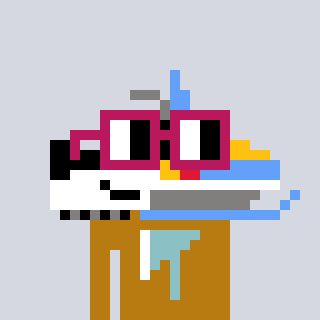
a pixel art character with square dark red glasses, a snowmobile-shaped head and a gold-colored body on a cool background